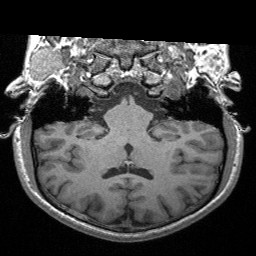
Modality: T1w
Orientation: sagittal